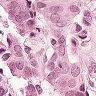
Metastatic tissue present: yes